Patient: sex M, age 78
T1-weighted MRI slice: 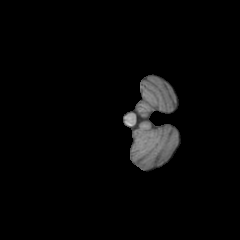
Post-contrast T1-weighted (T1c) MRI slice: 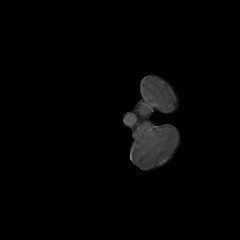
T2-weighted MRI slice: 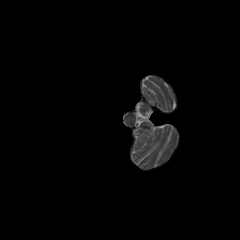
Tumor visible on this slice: no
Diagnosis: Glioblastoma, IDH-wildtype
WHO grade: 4